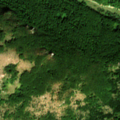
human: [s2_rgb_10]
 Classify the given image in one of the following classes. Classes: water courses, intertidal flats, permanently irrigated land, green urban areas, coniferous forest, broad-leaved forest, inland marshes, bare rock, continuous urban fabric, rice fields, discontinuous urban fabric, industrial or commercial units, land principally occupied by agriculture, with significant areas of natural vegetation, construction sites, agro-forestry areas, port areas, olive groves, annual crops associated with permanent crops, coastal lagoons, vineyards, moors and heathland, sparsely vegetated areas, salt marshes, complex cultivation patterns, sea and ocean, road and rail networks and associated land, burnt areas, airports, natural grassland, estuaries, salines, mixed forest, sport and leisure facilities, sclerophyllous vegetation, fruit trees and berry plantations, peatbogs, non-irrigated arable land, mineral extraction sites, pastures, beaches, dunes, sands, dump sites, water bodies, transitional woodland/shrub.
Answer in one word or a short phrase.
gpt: broad-leaved forest, natural grassland